Question: I need your help in SQL
I have a set of records of Cost center ID below.
what I want to do is to segregate/group them by inserting column to distinguish the category.
as you can see all digits start in 7 is belong to the bold digits.
my expected out is on below image also.

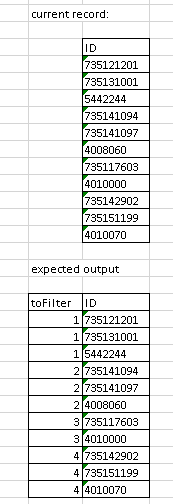
Answer: You can as the below:
'''
DECLARE @Tbl TABLE (ID INT)
INSERT INTO @Tbl
VALUES
(735121201),
(735120001),
(<PHONE>),
(735141094),
(735141097),
(<PHONE>),
(735117603),
(40100000),
(735142902),
(735151199),
(<PHONE>)
;WITH TableWithRowId
AS
(
SELECT
ROW_NUMBER() OVER (ORDER BY(SELECT NULL)) RowId,
ID
FROM
@Tbl
), TempTable
AS
(
SELECT T.RowId + 1 AS RowId FROM TableWithRowId T
WHERE
LEFT(T.ID, 1) != 7
), ResultTable
AS
(
SELECT
T.RowId ,
T.ID,
DENSE_RANK() OVER (ORDER BY (SELECT TOP 1 A.RowId FROM TempTable A WHERE A.RowId > T.RowId ORDER BY A.RowId)) AS Flag
FROM TableWithRowId T
)
SELECT * FROM ResultTable
'''
Result:
'''
RowId ID Flag
----------- ----------- ----------
1 735121201 1
2 735120001 1
3 <PHONE> 1
4 735141094 2
5 735141097 2
6 <PHONE> 2
7 735117603 3
8 40100000 3
9 735142902 4
10 735151199 4
11 <PHONE> 4
'''